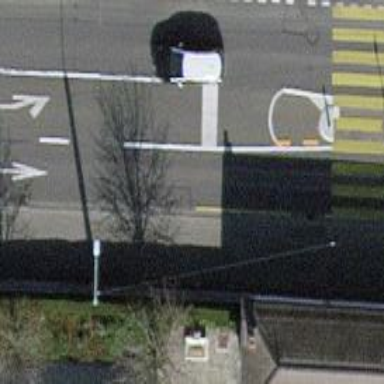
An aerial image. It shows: Secondary road with asphalt surface. It has trolley wires for electric trolleys.